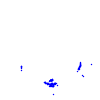
Particle: proton